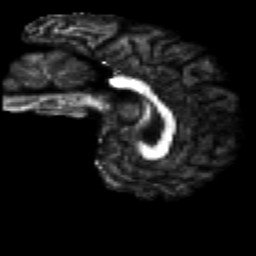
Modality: FA
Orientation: sagittal
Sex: male
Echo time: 0.114 s